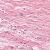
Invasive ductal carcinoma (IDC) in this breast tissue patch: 0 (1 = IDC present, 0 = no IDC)